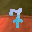
Label: 7